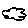
Label: cloud